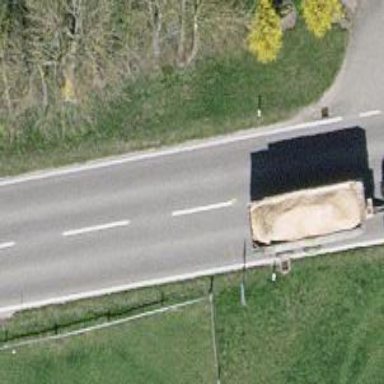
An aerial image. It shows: Secondary road with asphalt surface.